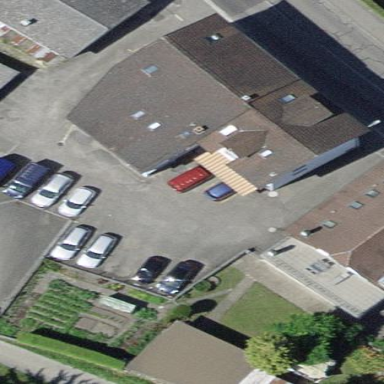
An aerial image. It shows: Building.